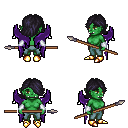
a pixel art fantasy rpg character, female body template, orc, green skin, purple wings, teal pants, raven swoop hairstyle, white cloth bracers, gold boots, spear, four views (front, back, left, right), 2x2 character sprite sheet, small pixel art, hard edges, no anti-aliasing